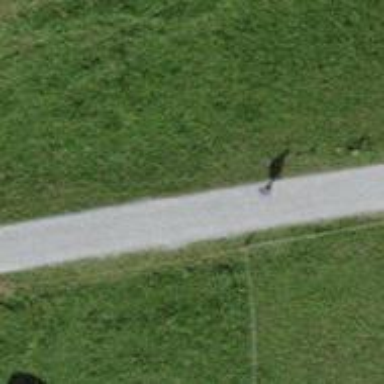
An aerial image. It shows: Unpaved track road.